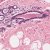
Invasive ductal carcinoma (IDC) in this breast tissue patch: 0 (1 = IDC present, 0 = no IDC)